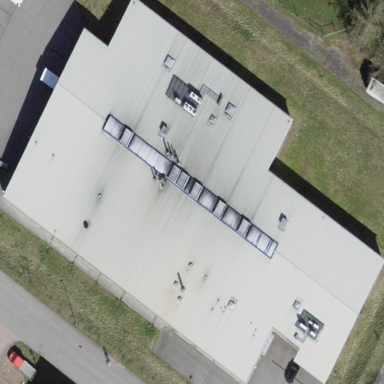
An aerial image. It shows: Industrial building.